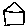
Label: house